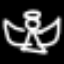
Label: angel